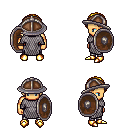
a pixel art fantasy rpg character, male body template, human, tanned skin, chain mail, metal pants, blonde parted hairstyle, chain helm, gold boots, shield, four views (front, back, left, right), 2x2 character sprite sheet, small pixel art, hard edges, no anti-aliasing